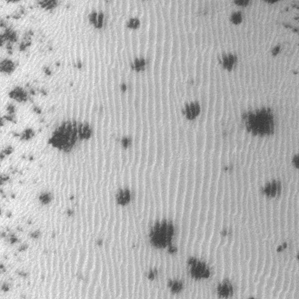
Label: frost